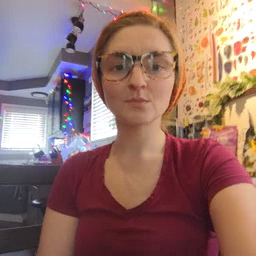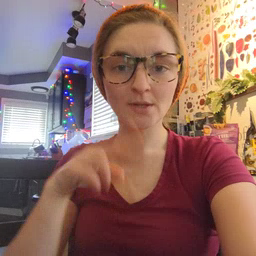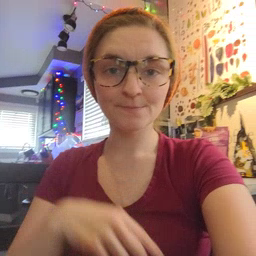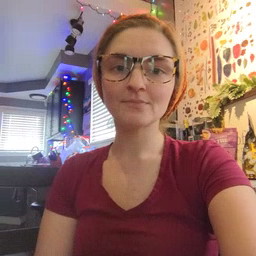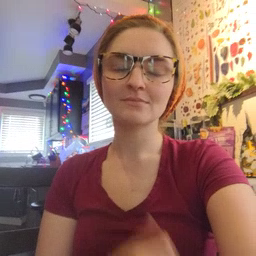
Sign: read